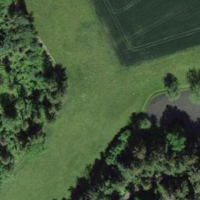
EUNIS habitat code: 24
Species observed at this site:
Lythrum salicaria